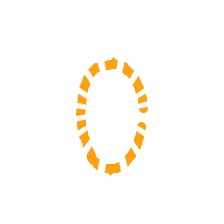
Shape: circle